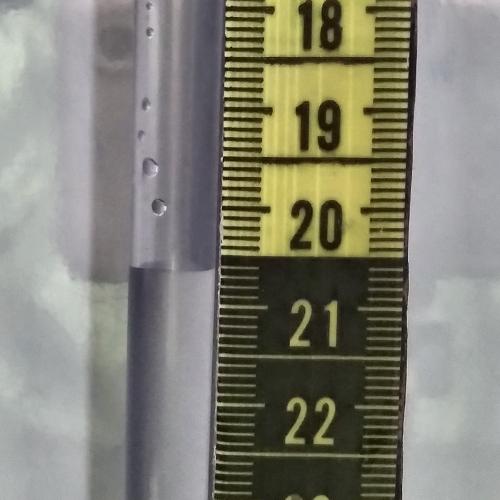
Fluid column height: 20.6 cm